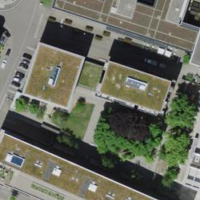
EUNIS habitat code: 54
Species observed at this site:
Lamium galeobdolon
Carduelis carduelis